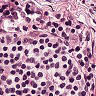
Metastatic tissue present: no